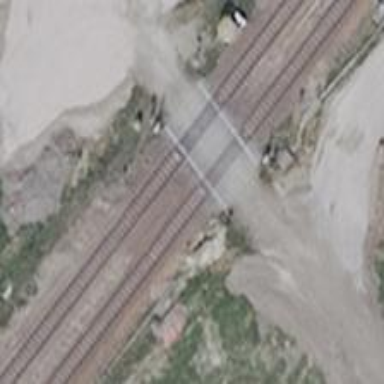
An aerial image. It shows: Railway signal.